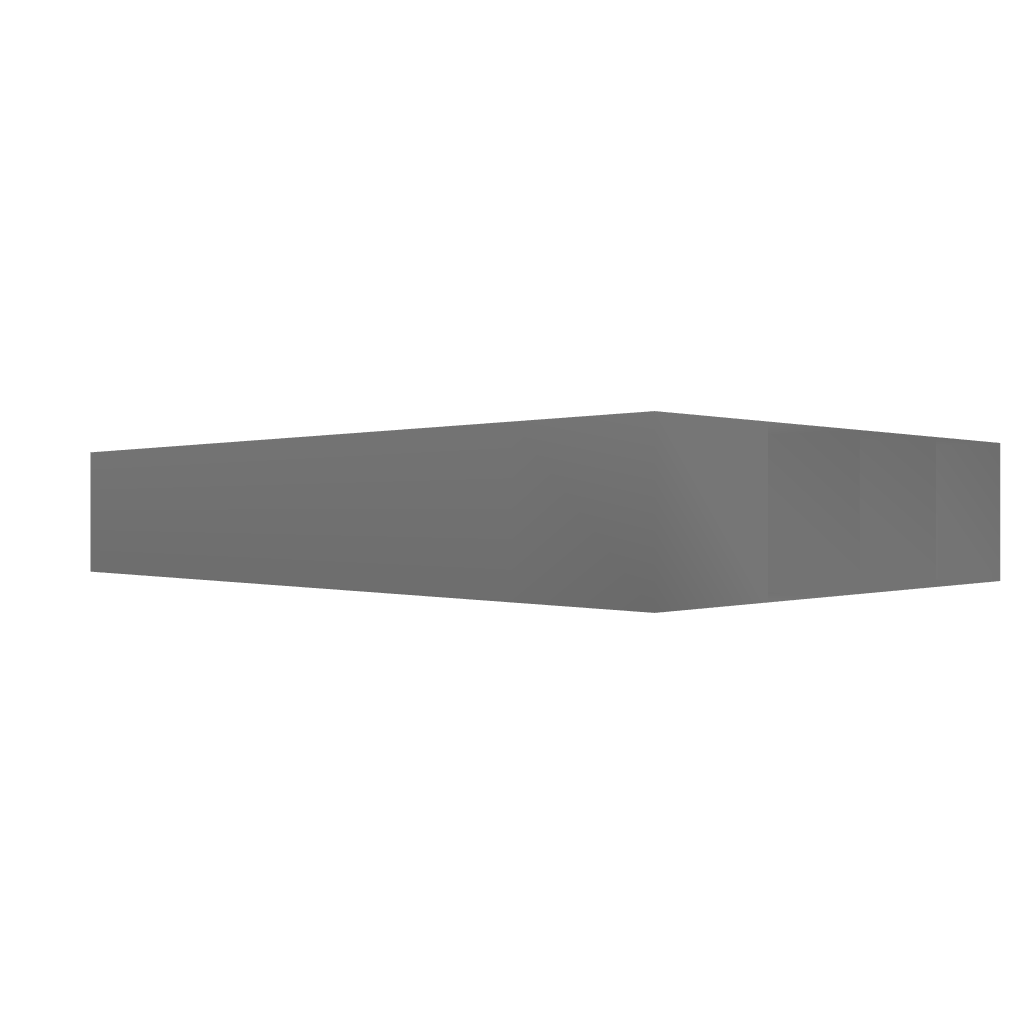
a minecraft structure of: BlockSwaper bad low quality